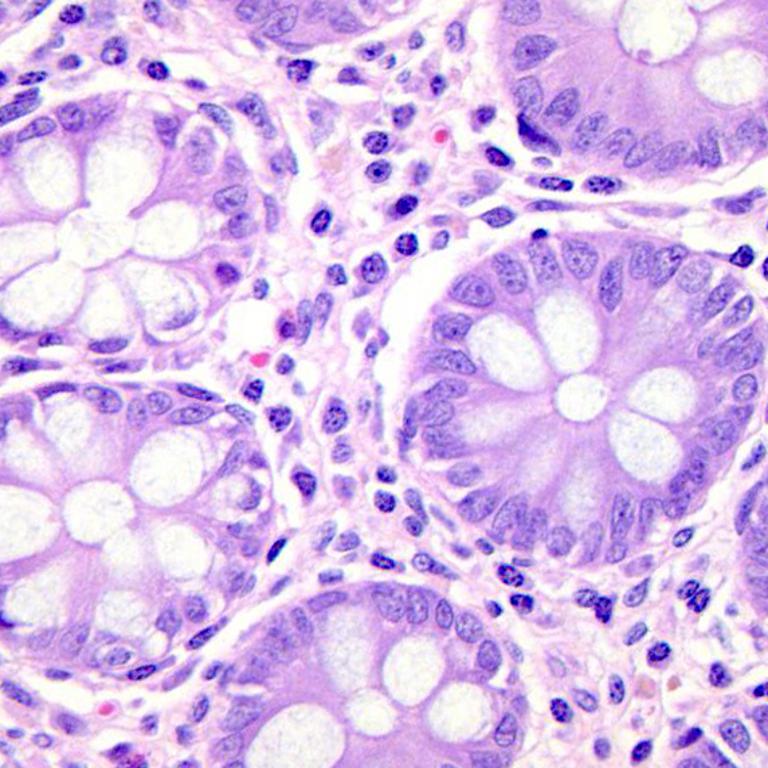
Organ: colon
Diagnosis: benign